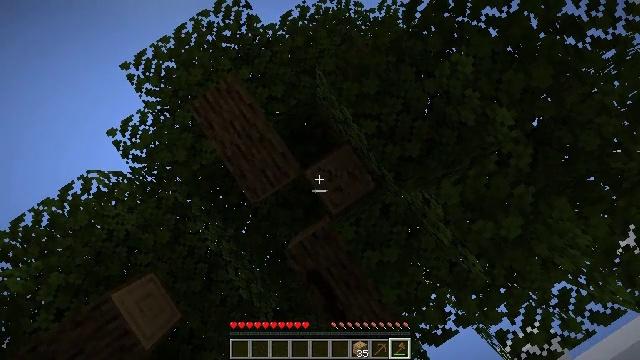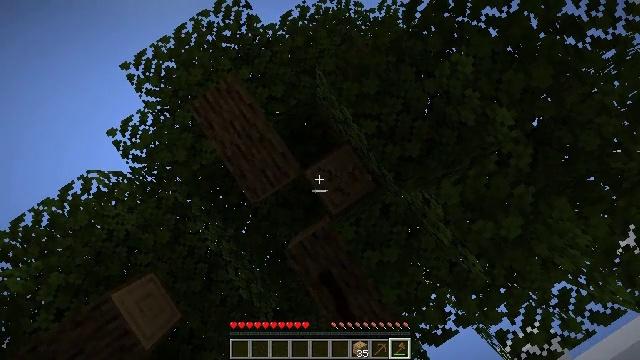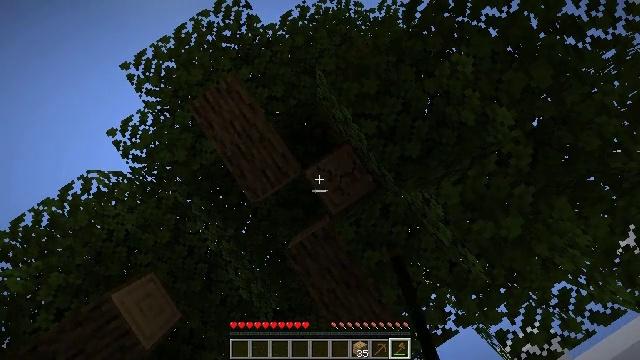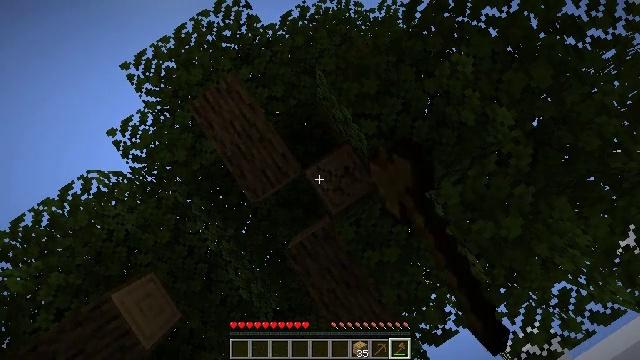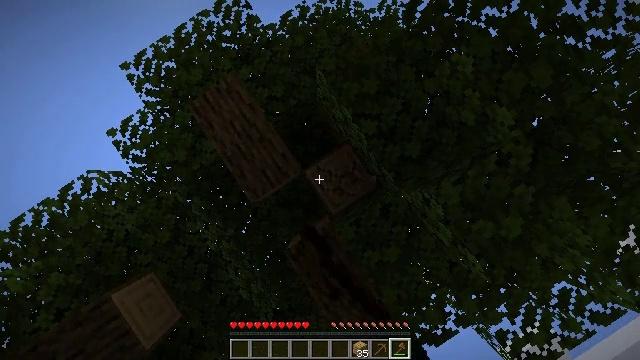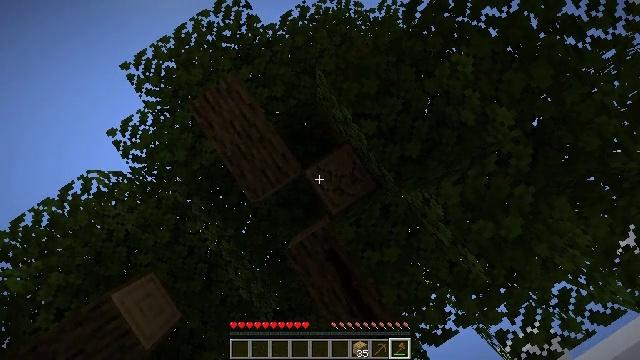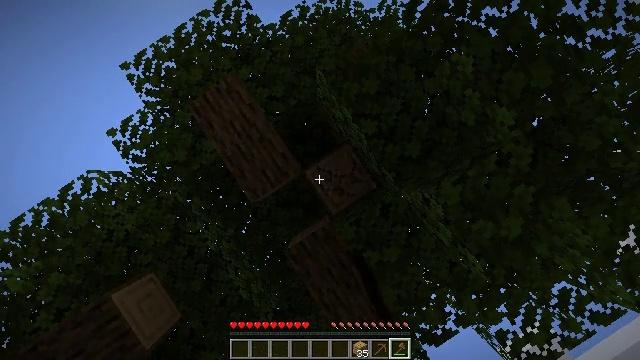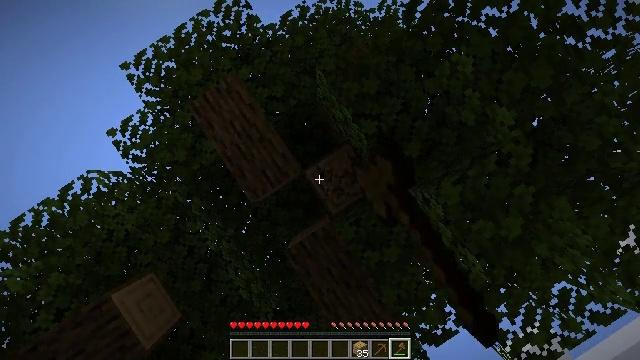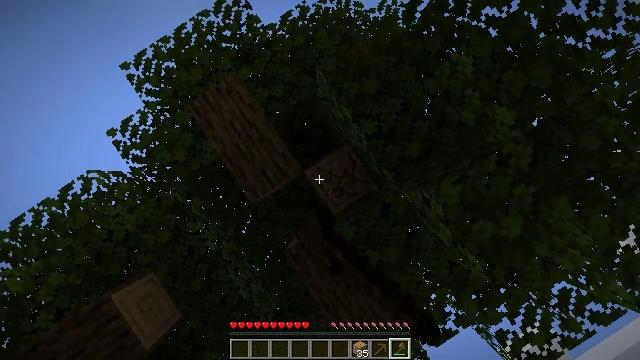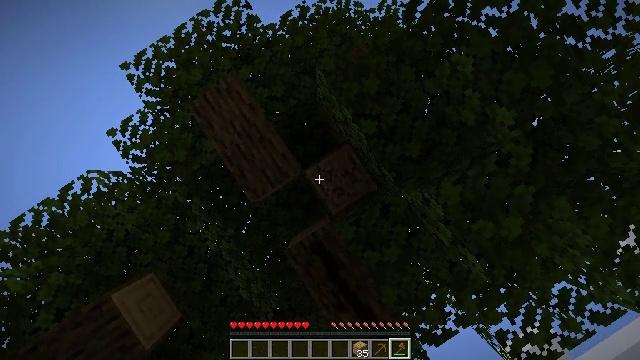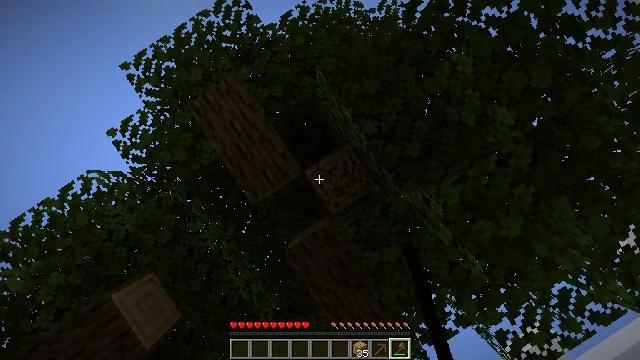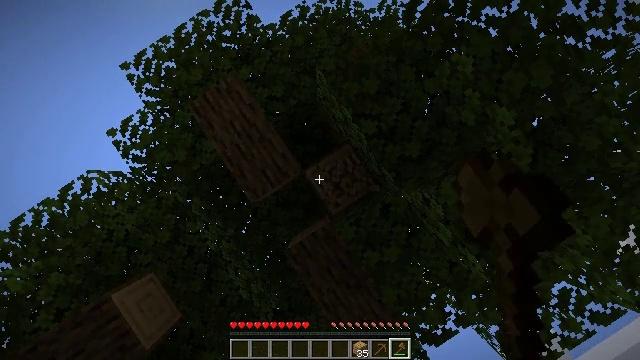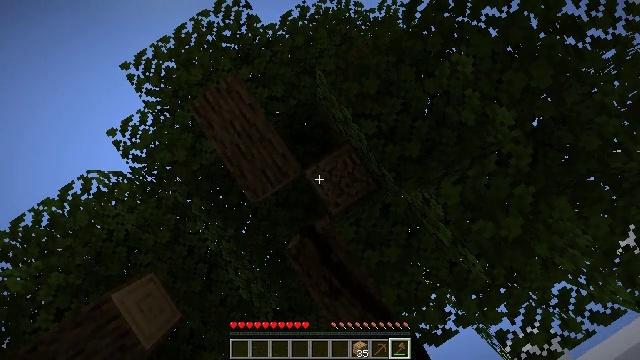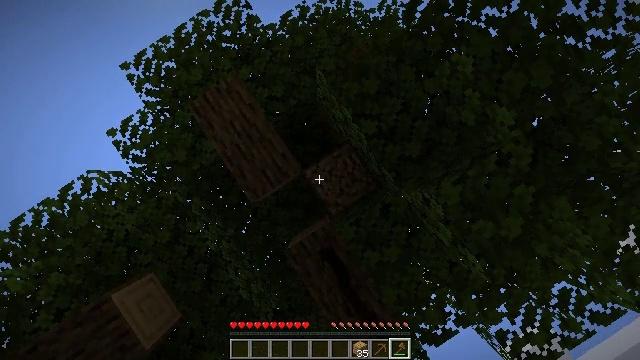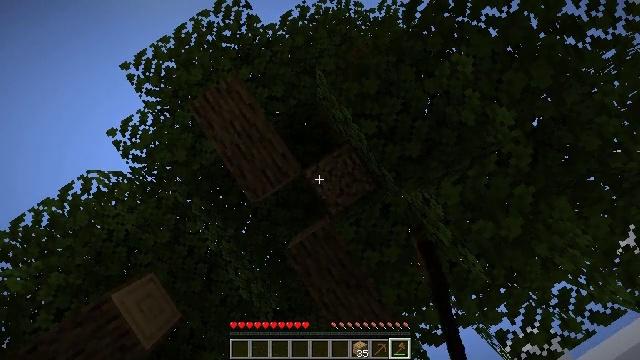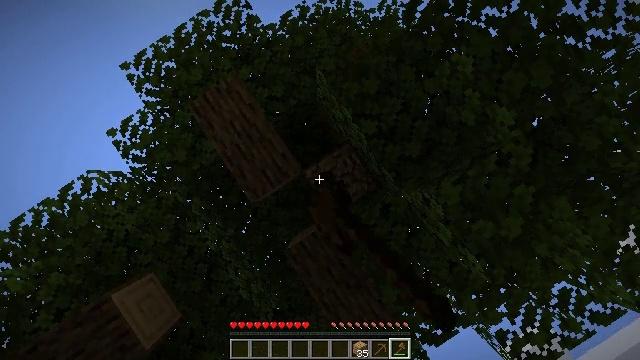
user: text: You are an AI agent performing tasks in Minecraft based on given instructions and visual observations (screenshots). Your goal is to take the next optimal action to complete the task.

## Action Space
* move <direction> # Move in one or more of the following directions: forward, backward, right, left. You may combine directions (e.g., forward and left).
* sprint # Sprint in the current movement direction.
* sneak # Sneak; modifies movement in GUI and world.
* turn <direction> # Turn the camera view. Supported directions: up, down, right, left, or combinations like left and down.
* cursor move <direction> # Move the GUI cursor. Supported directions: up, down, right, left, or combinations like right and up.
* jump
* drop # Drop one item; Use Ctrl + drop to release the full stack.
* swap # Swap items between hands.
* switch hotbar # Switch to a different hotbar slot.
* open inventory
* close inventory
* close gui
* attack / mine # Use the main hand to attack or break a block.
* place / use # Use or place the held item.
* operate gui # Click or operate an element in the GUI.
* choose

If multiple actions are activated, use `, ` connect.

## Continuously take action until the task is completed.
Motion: motion action
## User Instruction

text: Gather oak logs from trees.
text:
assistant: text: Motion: attack / mine
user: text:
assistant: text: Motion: attack / mine
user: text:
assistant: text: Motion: attack / mine
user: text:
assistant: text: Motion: attack / mine
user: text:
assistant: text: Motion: attack / mine
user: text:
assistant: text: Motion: attack / mine
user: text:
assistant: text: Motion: attack / mine
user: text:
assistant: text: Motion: attack / mine
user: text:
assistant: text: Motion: attack / mine
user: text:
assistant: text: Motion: attack / mine
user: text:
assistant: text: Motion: attack / mine
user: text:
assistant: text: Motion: attack / mine
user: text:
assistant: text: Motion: attack / mine
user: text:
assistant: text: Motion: attack / mine
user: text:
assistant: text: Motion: attack / mine
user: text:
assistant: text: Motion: sneak, attack / mine
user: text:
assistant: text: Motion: sneak, attack / mine
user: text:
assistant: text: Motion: sneak, attack / mine
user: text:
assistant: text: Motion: sneak, attack / mine
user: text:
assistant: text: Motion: sneak, attack / mine
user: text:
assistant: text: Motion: sneak, attack / mine
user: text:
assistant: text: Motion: sneak, attack / mine
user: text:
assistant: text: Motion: move forward, sneak, attack / mine
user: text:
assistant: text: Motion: move forward, sneak, turn left and down, attack / mine
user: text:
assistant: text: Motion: move forward, sneak, turn left and down, attack / mine
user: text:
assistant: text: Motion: move forward, sneak, turn down, attack / mine
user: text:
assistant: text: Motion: move forward, sneak, attack / mine
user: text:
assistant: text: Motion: move forward, sneak, turn right, attack / mine
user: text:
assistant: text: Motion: move forward, sneak, turn right and up, attack / mine
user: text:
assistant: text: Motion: move forward, sneak, turn up, attack / mine